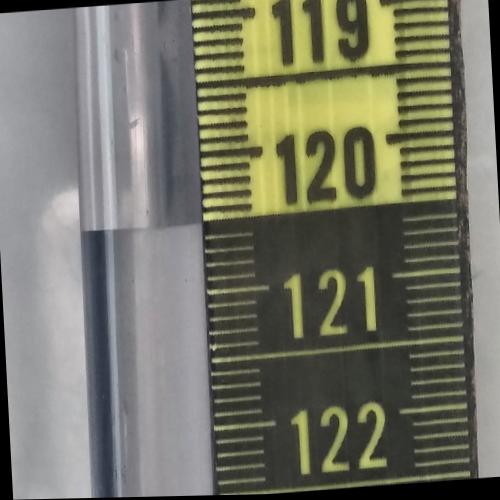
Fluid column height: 120.5 cm